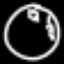
Label: clock